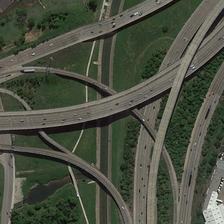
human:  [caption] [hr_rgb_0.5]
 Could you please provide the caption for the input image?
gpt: oasis are in the middle of the land, cars drive on the road .

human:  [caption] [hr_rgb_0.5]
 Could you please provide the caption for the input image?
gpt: many green plants and several buildings are around a viaduct with cars .

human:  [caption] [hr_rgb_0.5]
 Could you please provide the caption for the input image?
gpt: many green plants and several buildings are around a viaduct with cars .

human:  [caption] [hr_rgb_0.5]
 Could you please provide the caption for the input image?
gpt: the ease of the road is surrounded by land and many houses .

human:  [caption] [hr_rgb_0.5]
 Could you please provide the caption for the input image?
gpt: the ease of the road is surrounded by land and many houses .